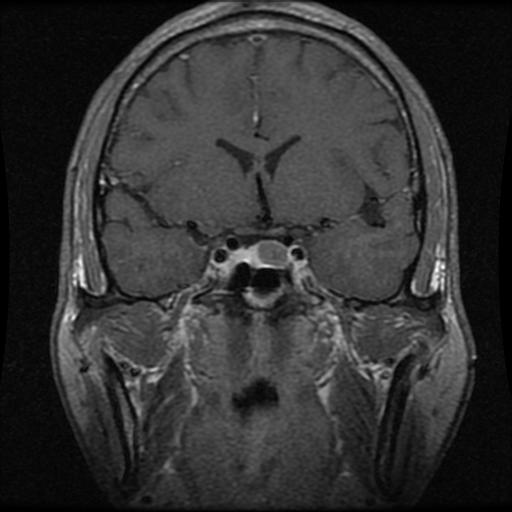
Label: pituitary